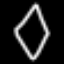
Label: diamond